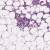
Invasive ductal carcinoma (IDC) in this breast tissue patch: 1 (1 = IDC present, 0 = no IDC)